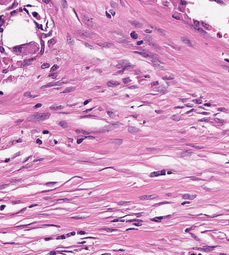
Tumor epithelial tissue: no
Tumor-associated stroma tissue: yes
Normal tissue: no